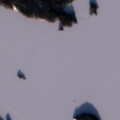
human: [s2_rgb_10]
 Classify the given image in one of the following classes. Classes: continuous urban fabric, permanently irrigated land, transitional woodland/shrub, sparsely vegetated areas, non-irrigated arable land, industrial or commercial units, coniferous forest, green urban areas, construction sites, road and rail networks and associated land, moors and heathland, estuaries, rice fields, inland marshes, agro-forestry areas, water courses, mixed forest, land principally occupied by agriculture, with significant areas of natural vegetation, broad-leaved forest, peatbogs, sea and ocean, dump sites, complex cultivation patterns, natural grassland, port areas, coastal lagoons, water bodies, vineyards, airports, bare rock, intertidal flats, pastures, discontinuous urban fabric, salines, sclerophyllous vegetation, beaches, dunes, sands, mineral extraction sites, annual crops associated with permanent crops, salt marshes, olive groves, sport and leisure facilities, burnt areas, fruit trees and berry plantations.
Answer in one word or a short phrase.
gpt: mixed forest, water bodies